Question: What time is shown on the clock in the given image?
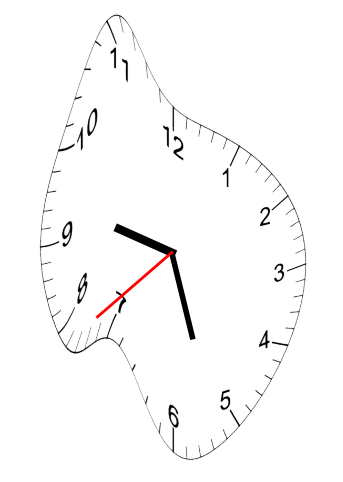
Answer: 09:26:38